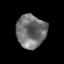
Tissue: prostate
Cell type: T cells
Senescence score: 0.3387
Nuclear area (px): 967
Mean DAPI intensity: 113.027